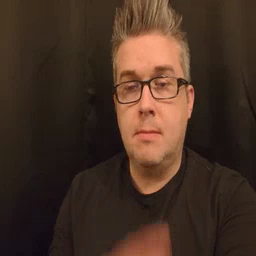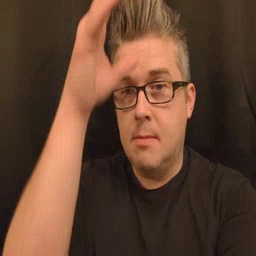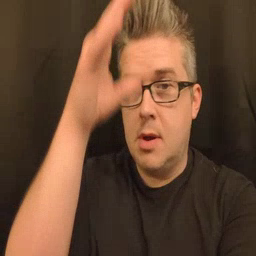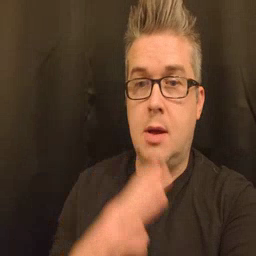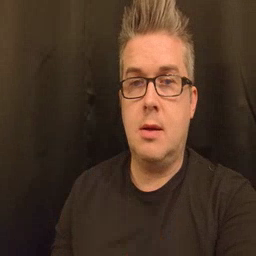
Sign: man